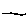
Label: line